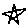
Label: star